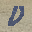
Label: 0